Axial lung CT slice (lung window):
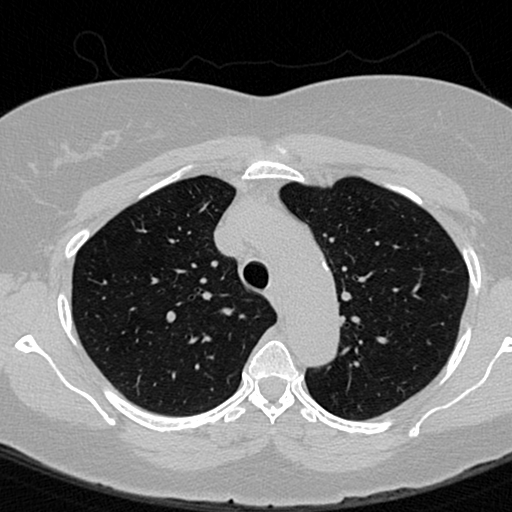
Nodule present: no